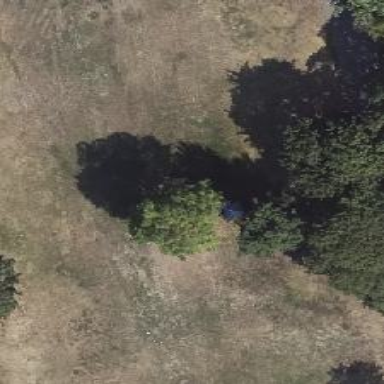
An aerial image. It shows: Broadleaved deciduous tree located in park.